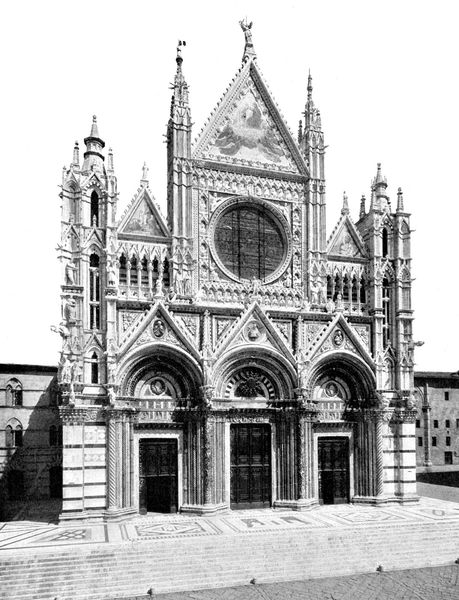
Titel: Fassade des Doms in Siena
Künstler: Giovanni Pisano
Standort: Siena, Dom (EU - I - Toskana)
Schlagwörter: fenster, straße, tür, haus, kirche, rund, bogen, fassade, fahne, rundbogen, tor, foto, photographie, eingang, lamm, türme, kathedrale, portale, gotisch, spitzbogen, jesus, dreiecke, schwarweiss, bibeldarstellung, bündelsäulen, hochstrebend